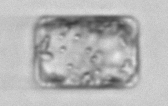
Label: Lauderia_annulata